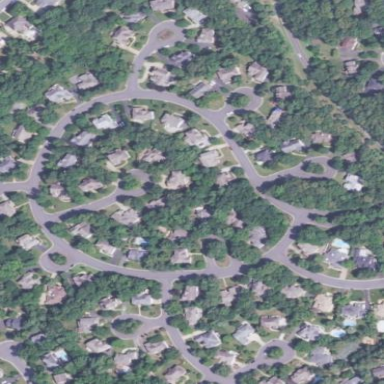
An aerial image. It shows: Residential area within neighborhood.